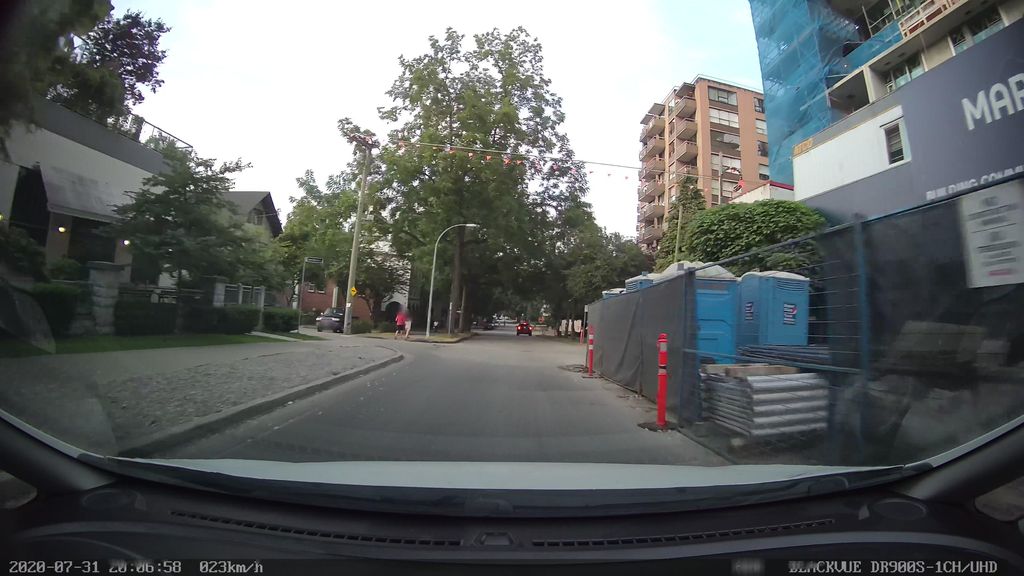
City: vancouver